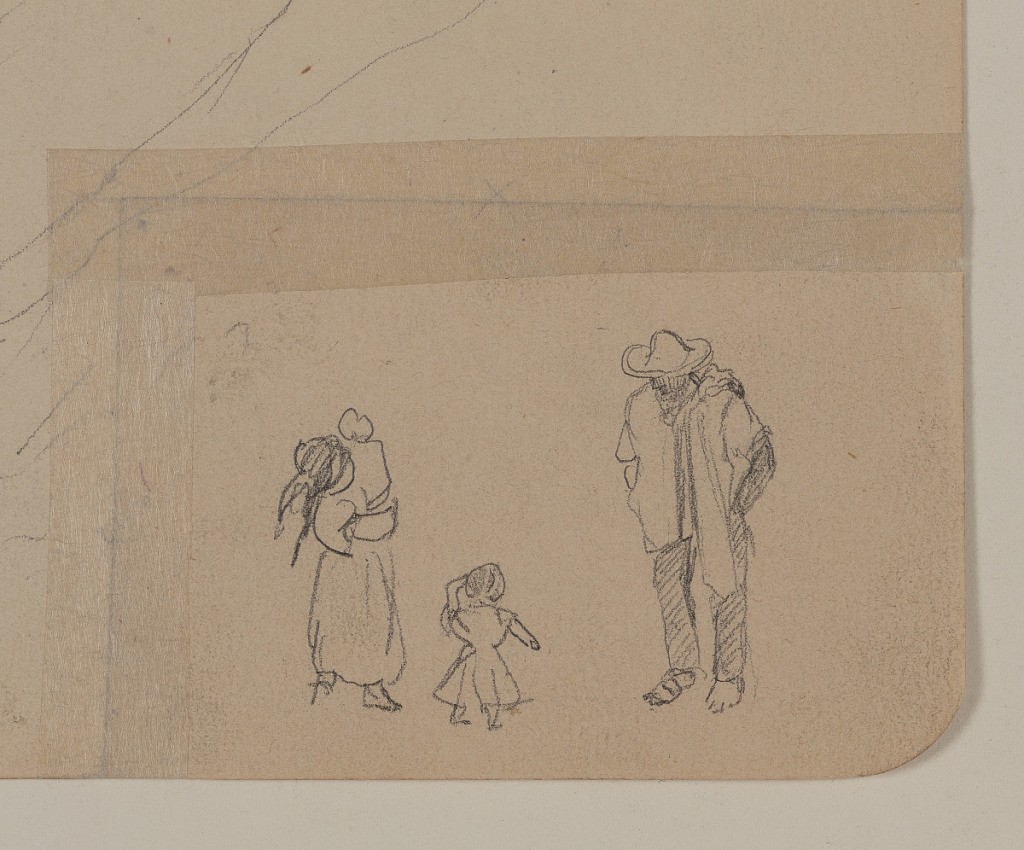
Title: Figure Sketches, Mexico
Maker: Frederic Edwin Church, American, 1826–1900
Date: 1890–93
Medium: Graphite on tan wove paper; verso: graphite
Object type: drawing
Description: Figure sketches from Mexico showing what appears to be a family. The father, at right, wears a brimmed hat and poncho as he looks down to his daughter at lower center. At left, the wife, or possibly an older daughter, wears a skirt as she holds a small child.

Verso: Fragment of a landscape sketch from Mexico showing a hilly coastline and flat sea horizon, and a portion of a plant sketch at lower right.